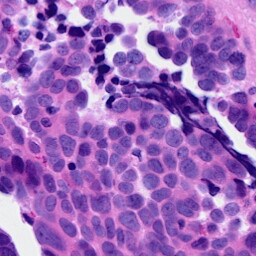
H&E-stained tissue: Ovarian